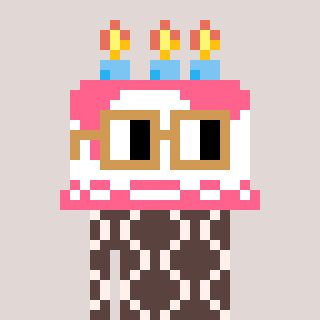
a pixel art character with square brown glasses, a cake-shaped head and a darkbrown-colored body on a warm background